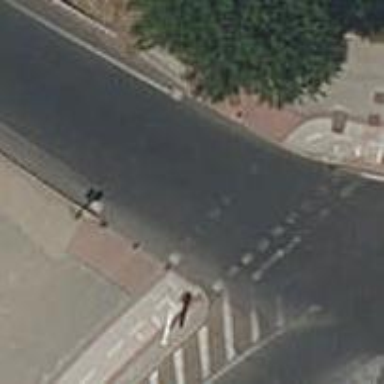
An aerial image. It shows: Road crossing with traffic signals.